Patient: sex M, age 65
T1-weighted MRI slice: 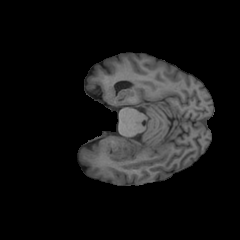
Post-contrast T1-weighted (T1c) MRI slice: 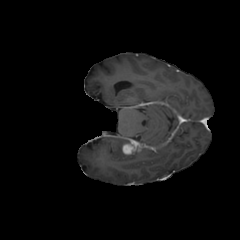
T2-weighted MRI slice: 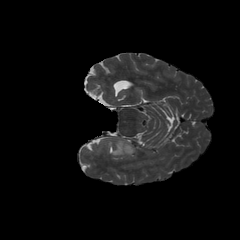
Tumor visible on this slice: yes
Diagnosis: Glioblastoma, IDH-wildtype
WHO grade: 4